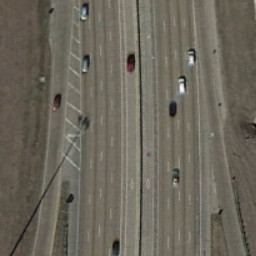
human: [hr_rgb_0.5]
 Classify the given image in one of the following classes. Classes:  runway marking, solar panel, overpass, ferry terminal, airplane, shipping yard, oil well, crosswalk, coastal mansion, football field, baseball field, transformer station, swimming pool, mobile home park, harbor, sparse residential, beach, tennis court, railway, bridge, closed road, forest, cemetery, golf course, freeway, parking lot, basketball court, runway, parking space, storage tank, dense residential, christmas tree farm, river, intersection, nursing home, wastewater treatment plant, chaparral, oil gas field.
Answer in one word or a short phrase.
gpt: freeway